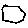
Label: hexagon